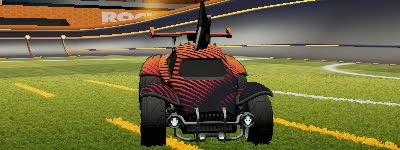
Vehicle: octane